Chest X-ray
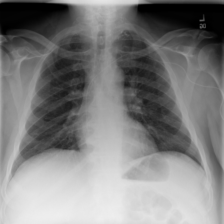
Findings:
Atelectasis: negative
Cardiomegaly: negative
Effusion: negative
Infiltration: negative
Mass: negative
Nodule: negative
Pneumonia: negative
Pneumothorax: negative
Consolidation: negative
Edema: negative
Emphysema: negative
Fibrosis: negative
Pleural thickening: negative
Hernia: negative